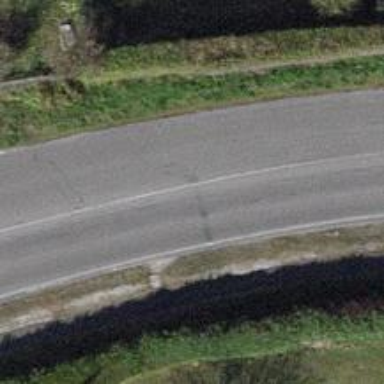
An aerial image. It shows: Tertiary road with asphalt surface and sidewalk.